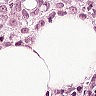
Metastatic tissue present: yes